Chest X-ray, PA view. Patient: 19 years old, sex M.
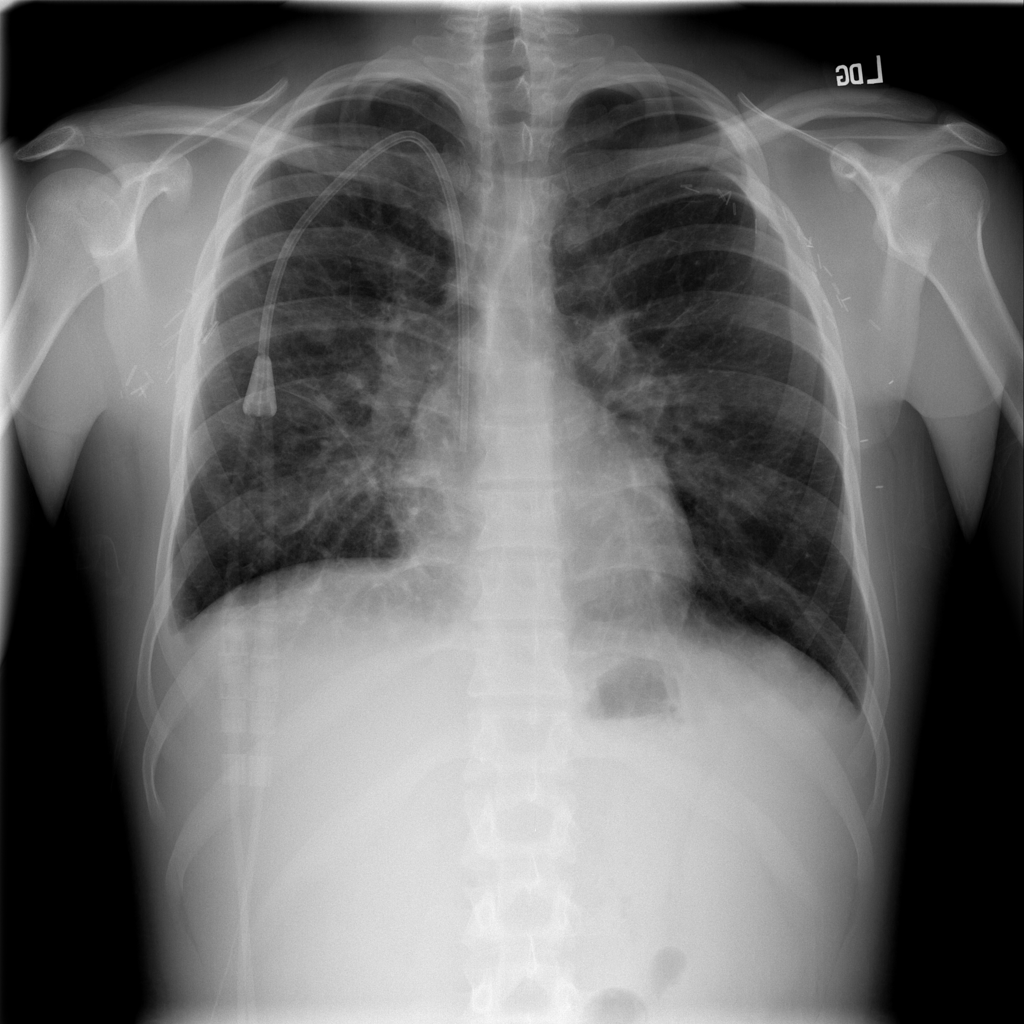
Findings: Effusion, Nodule, Pleural_Thickening